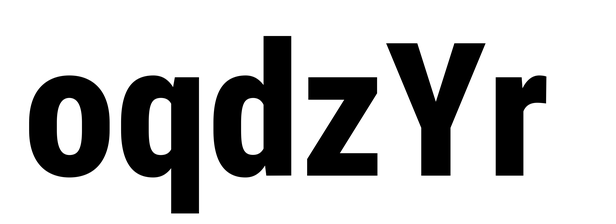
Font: Roboto_Condensed_ExtraBold